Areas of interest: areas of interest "Basketball Arena"
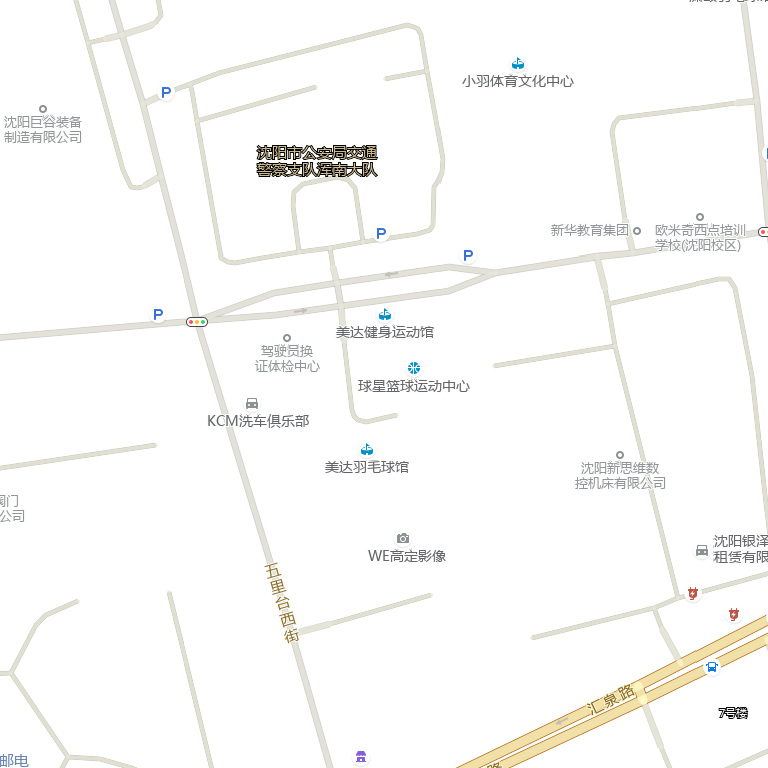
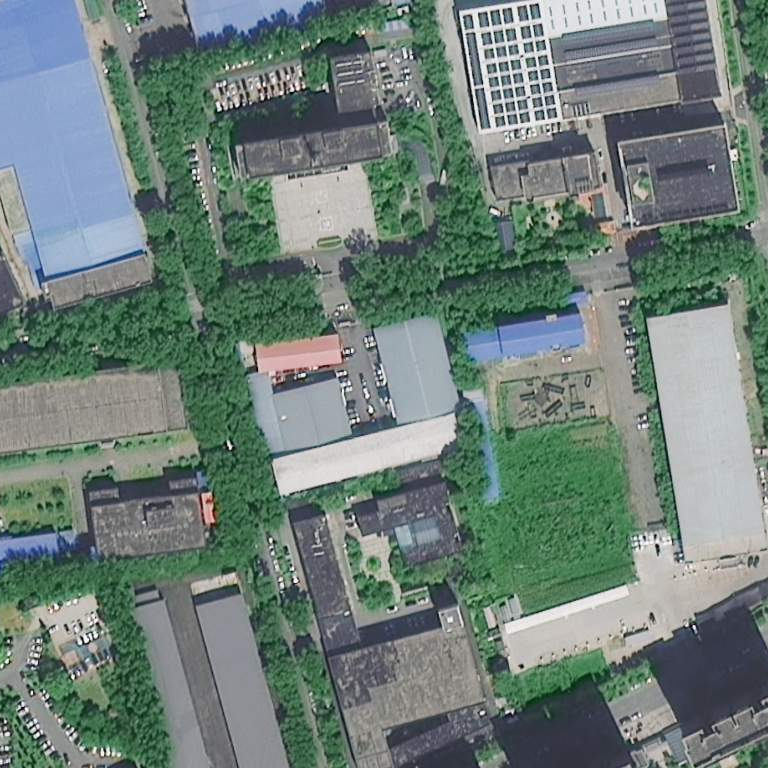